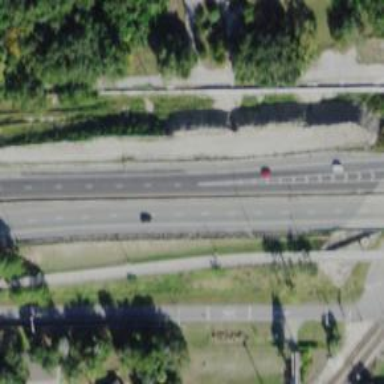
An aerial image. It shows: Primary link highway with asphalt surface.